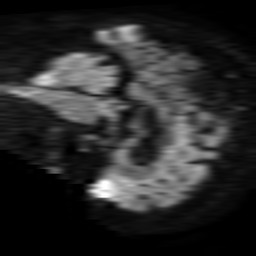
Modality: TRACE
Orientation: sagittal
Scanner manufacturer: philips
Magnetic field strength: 1.5 T
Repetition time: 3.395 s
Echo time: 0.06922 s